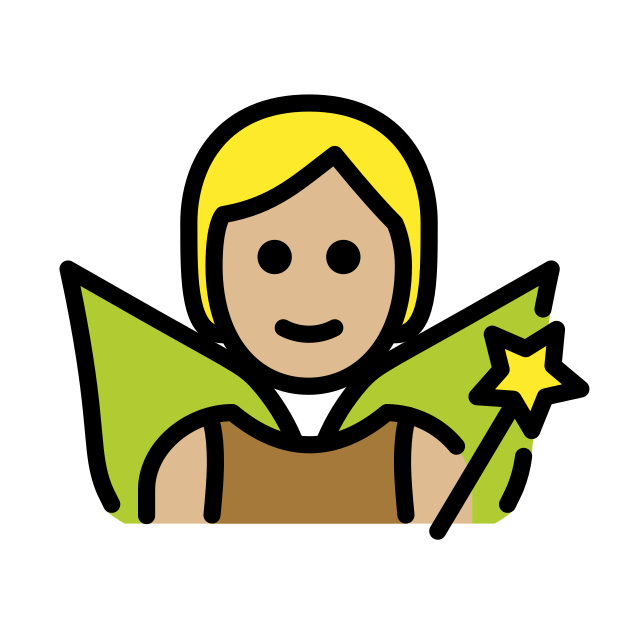
fairy: medium-light skin tone